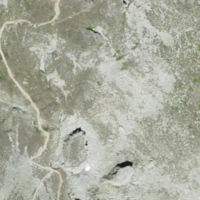
EUNIS habitat code: 48
Species observed at this site:
Saxifraga bryoides
Gentiana terglouensis
Geum montanum